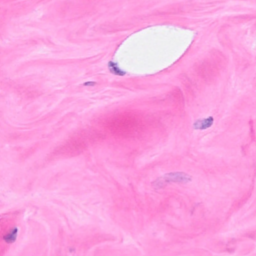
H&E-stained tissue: Breast